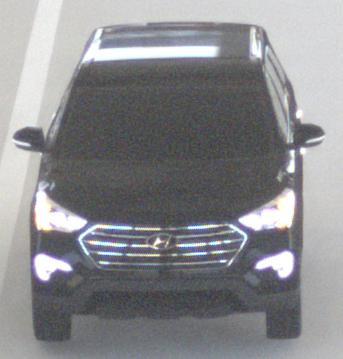
Make: Hyundai
Model: Santa Fe 2.4 GDI
Detailed model: Santa Fe (DM)
Model produced from: 2017/08
Model produced until: 2018/01
Doors: 5
Color: black
Road condition: dry road
Daytime: morning or afternoon
Contrast: low contrast